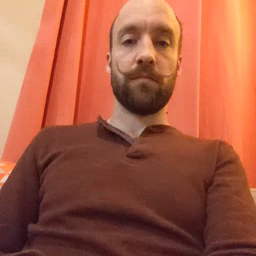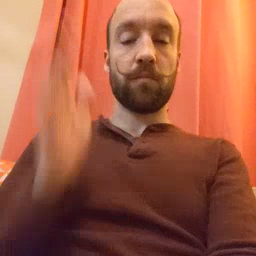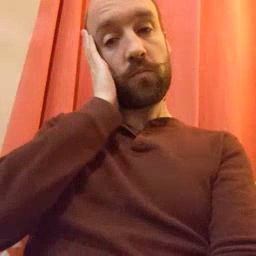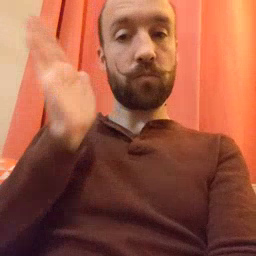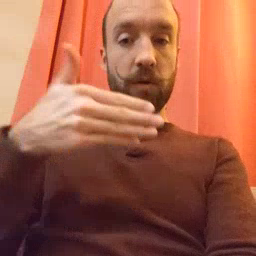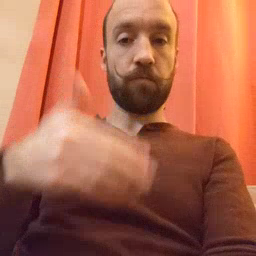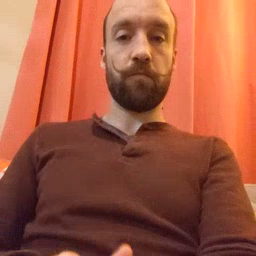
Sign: bedroom